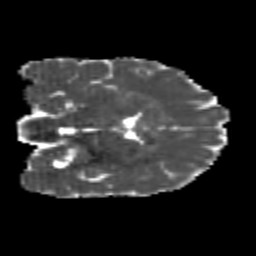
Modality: MD
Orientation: coronal
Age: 20
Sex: male
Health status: healthy
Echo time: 0.074 s